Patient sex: M
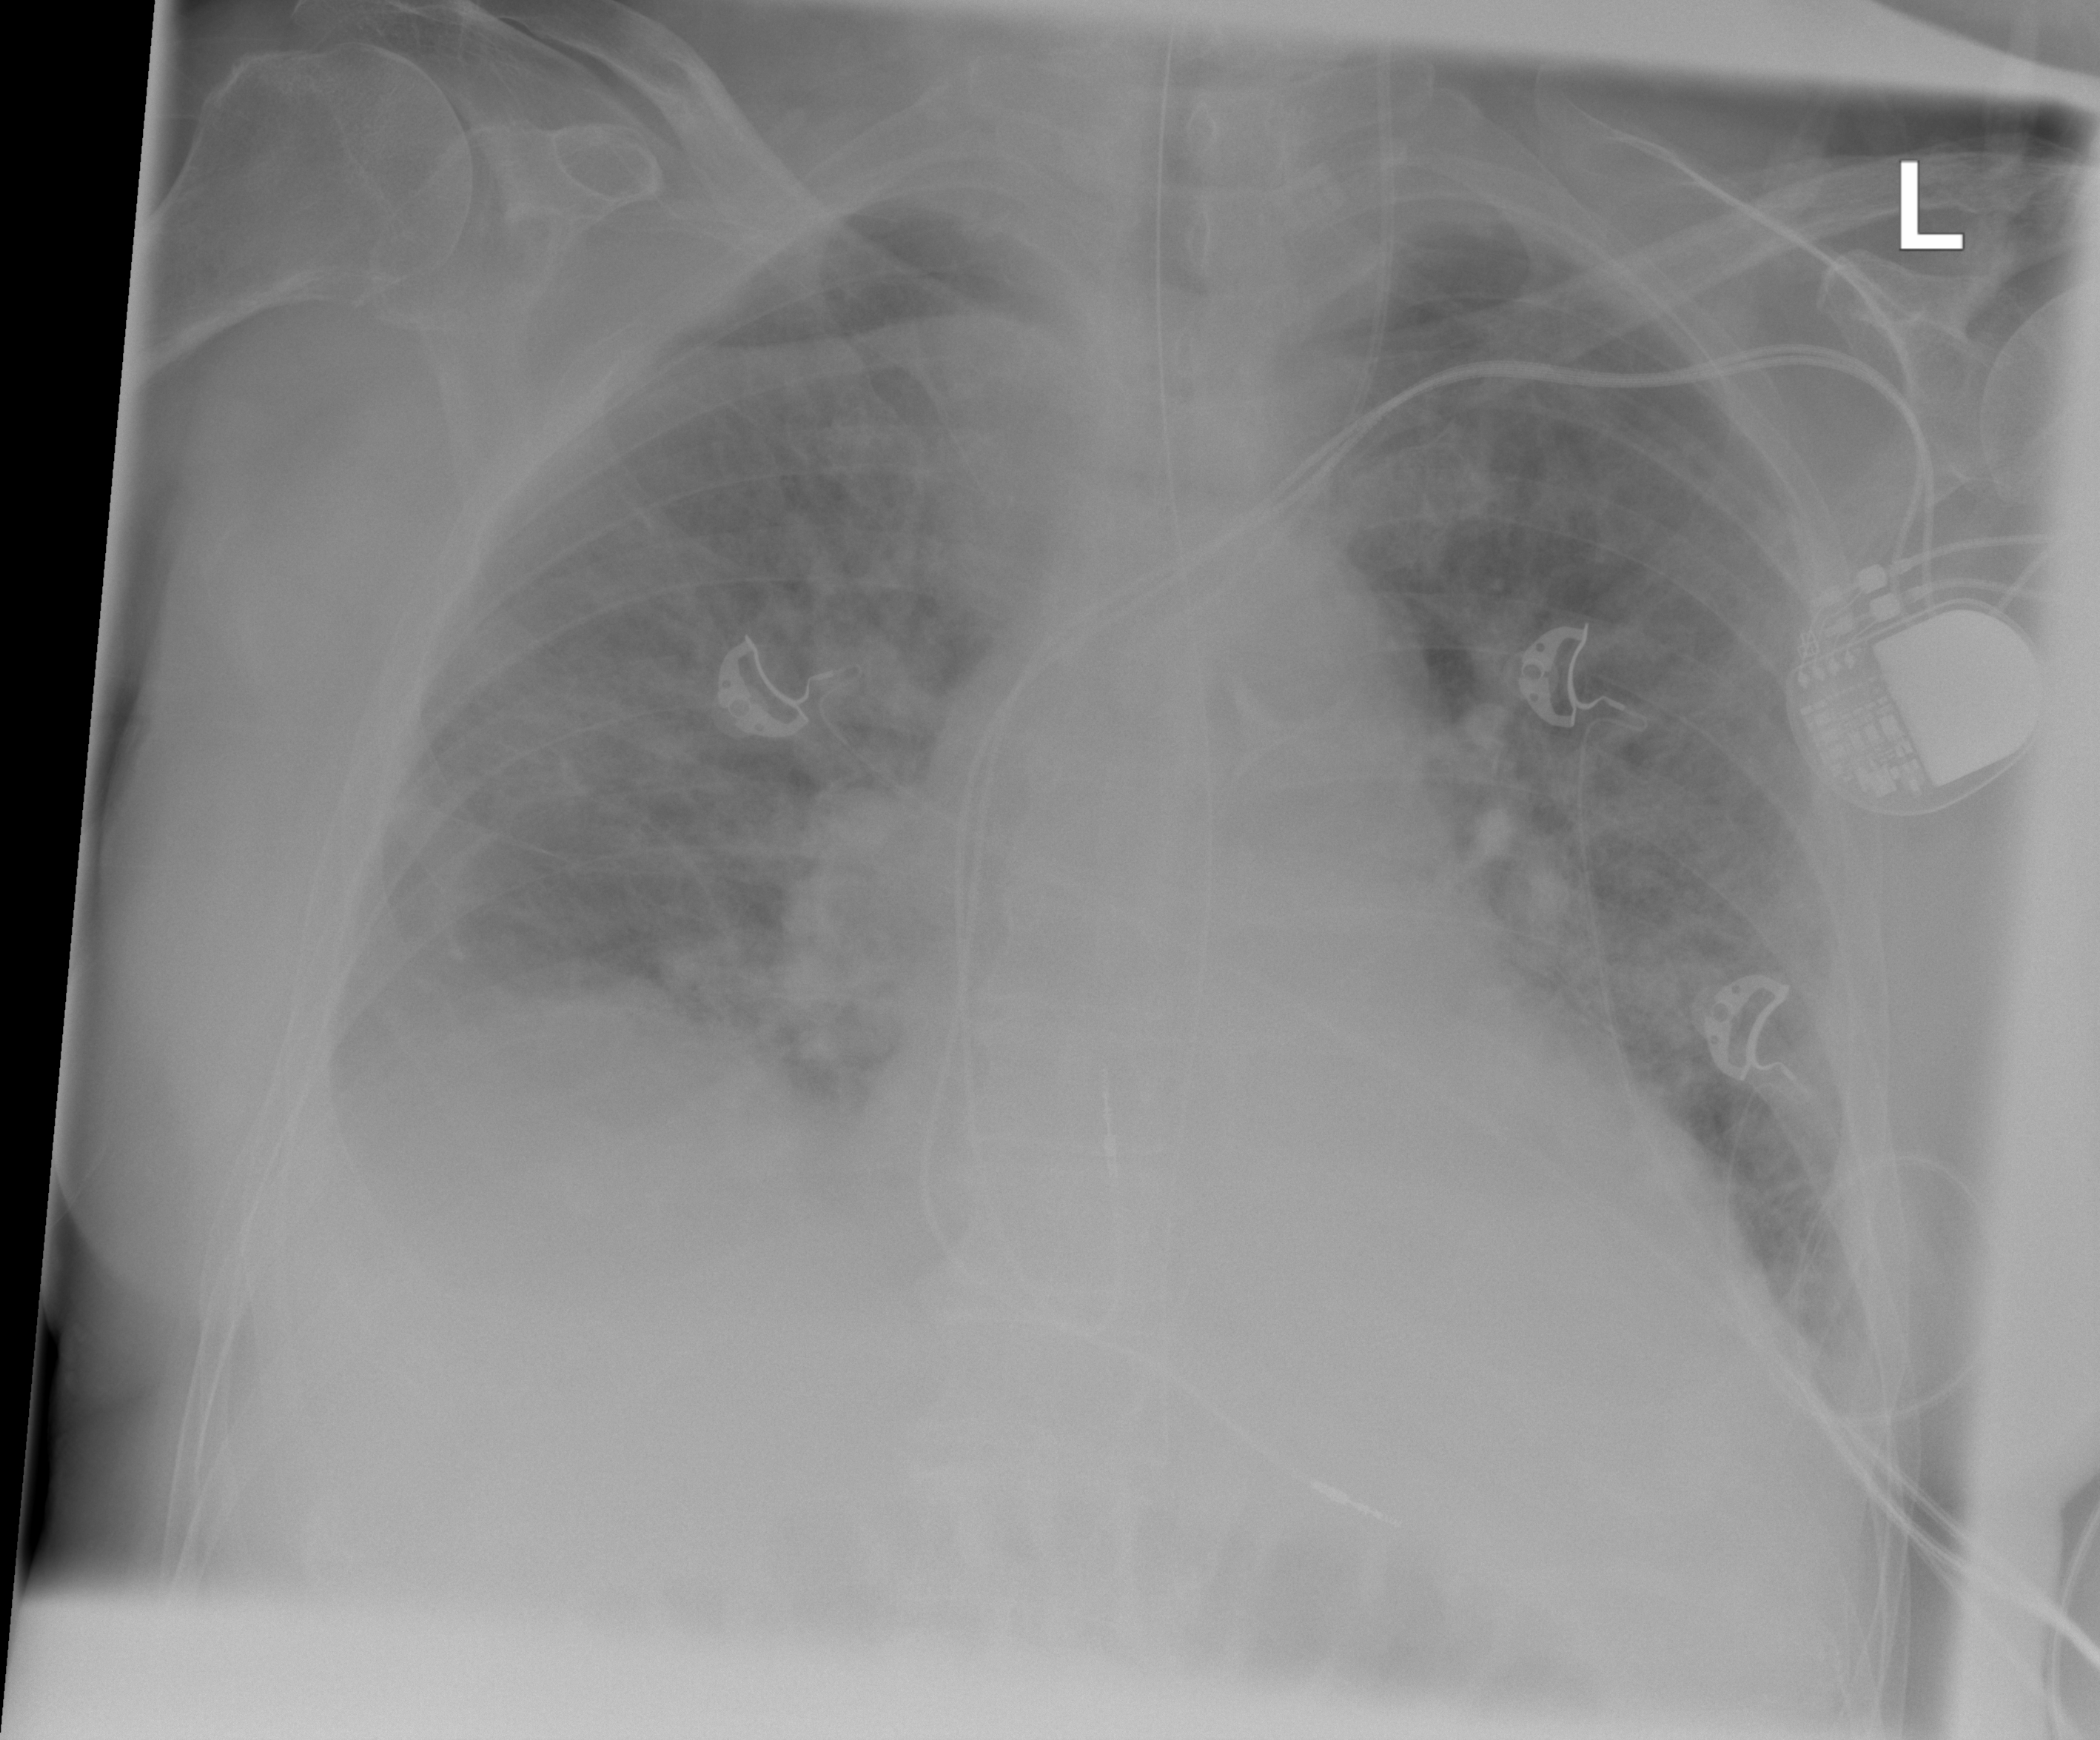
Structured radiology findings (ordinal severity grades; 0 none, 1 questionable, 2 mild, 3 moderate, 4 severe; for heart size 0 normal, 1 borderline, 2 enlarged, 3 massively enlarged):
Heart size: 2
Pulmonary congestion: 2
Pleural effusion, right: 2
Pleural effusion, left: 2
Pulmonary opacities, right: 2
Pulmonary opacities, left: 2
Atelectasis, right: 2
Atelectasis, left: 2